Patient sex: M
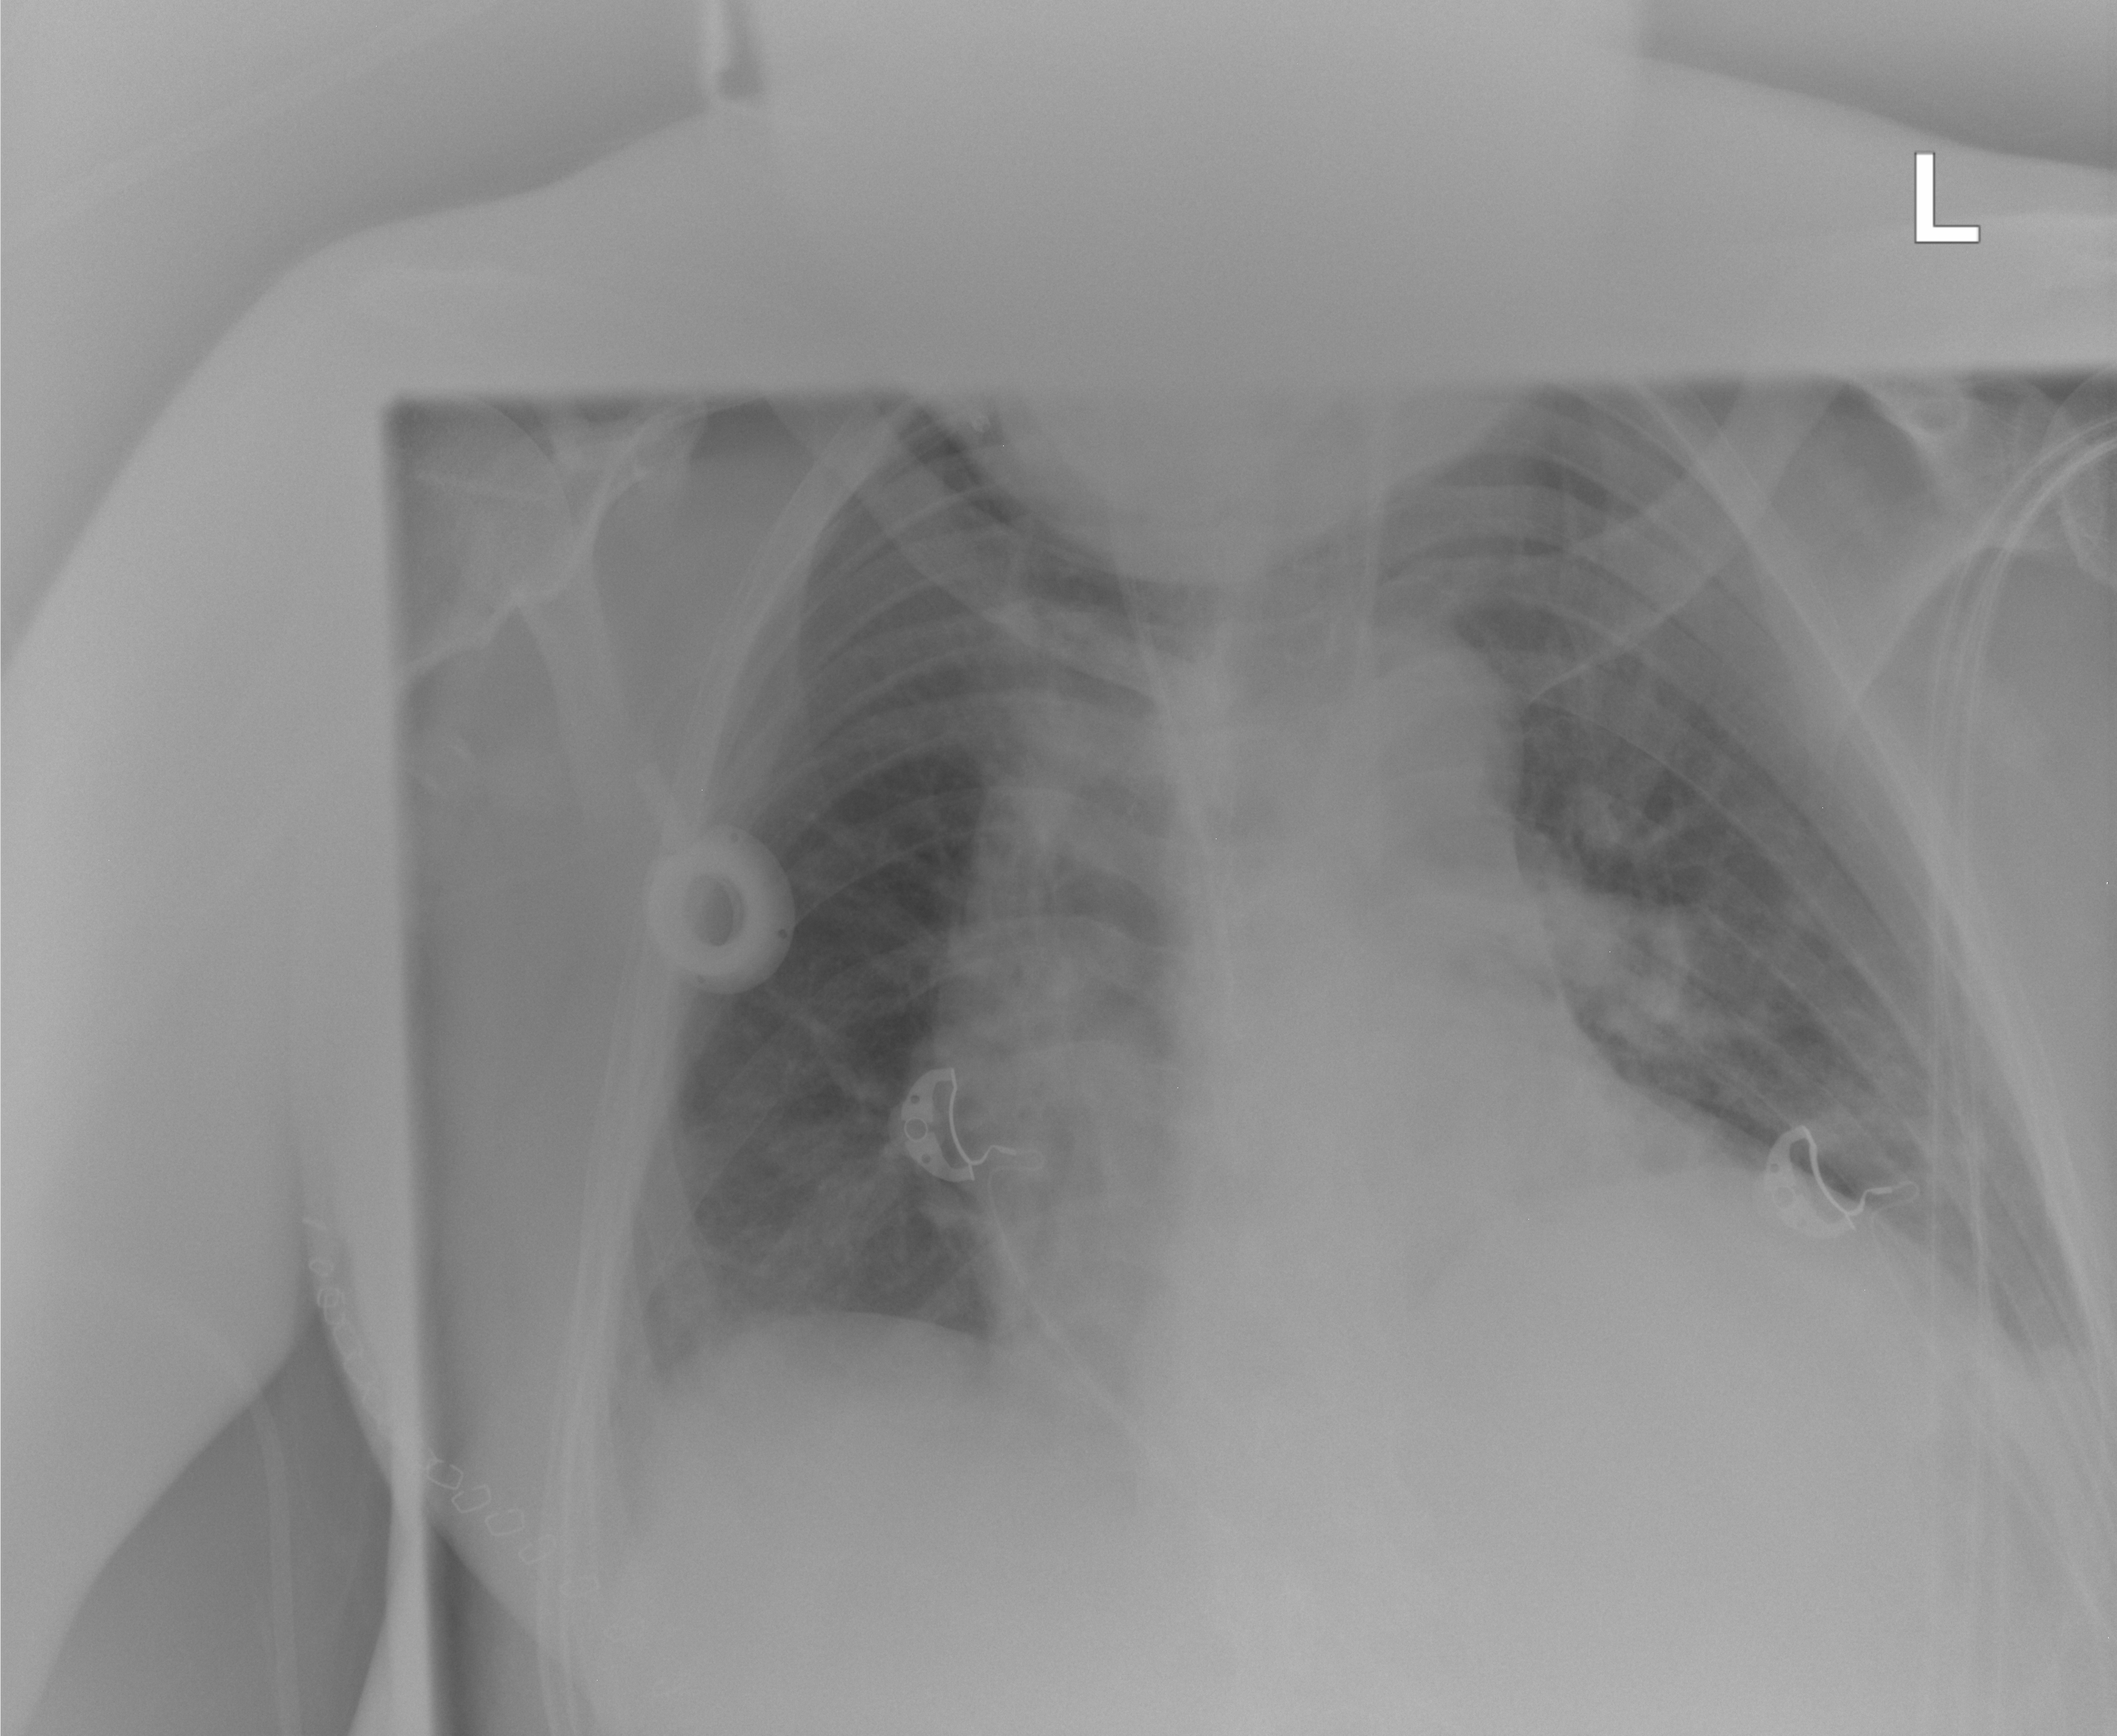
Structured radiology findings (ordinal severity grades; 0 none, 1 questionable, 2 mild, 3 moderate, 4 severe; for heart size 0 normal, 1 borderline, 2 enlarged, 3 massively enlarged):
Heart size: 2
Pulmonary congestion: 2
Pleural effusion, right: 0
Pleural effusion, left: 2
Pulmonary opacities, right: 0
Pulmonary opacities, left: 2
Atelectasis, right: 0
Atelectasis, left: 2